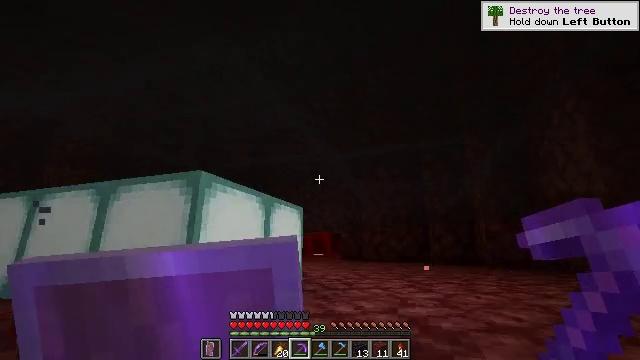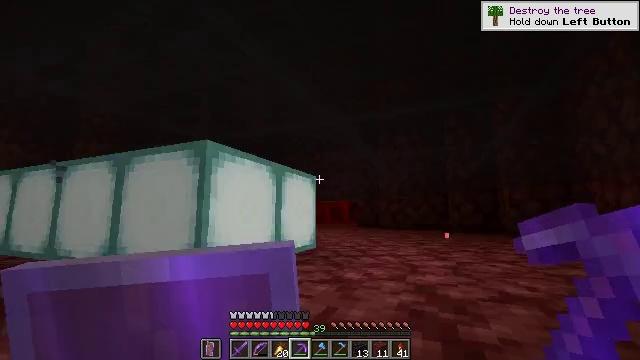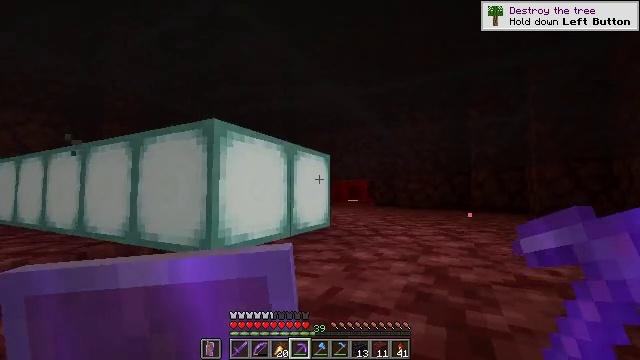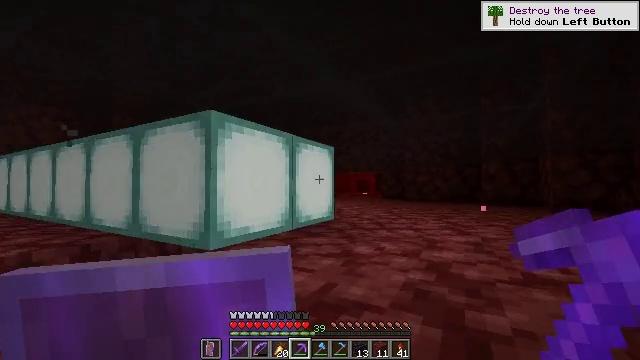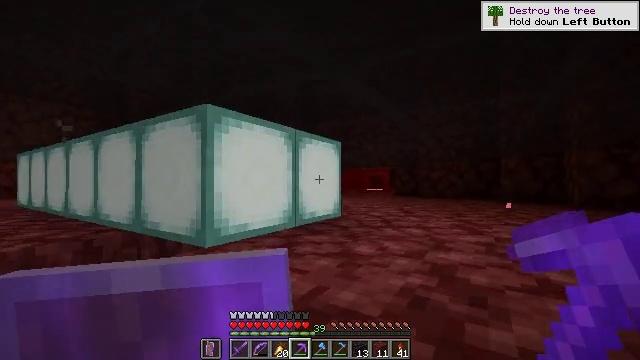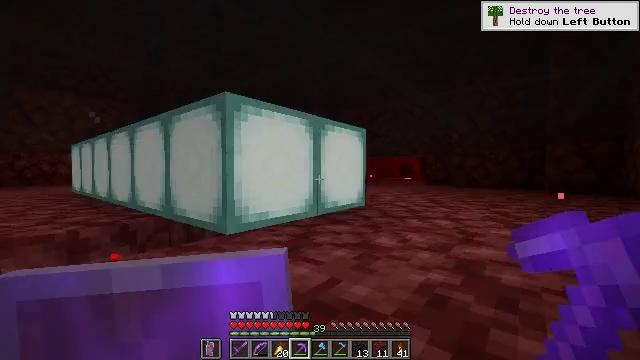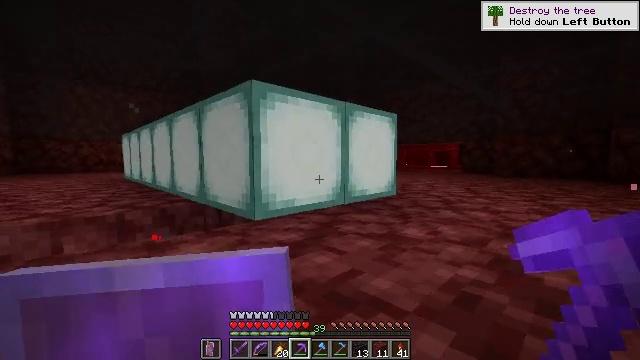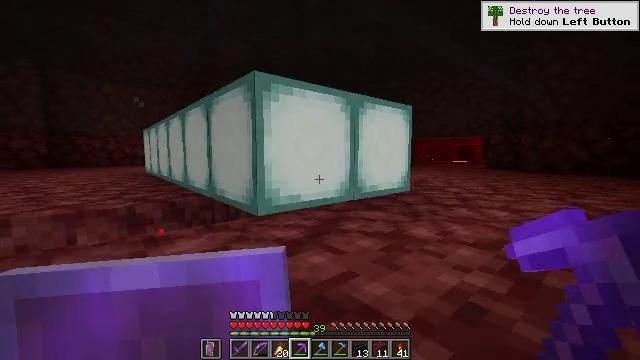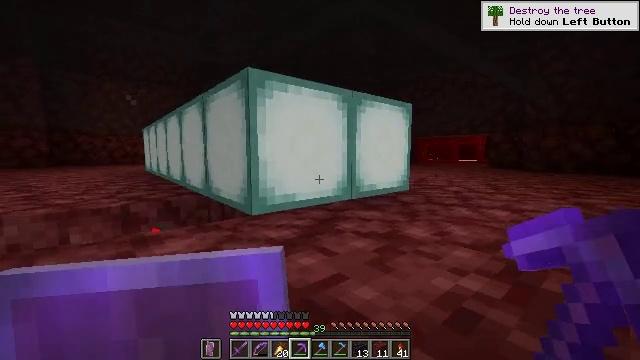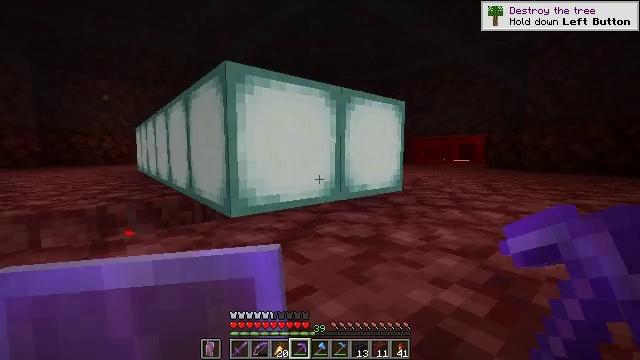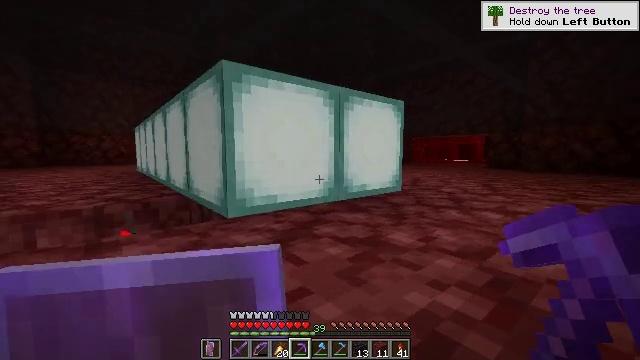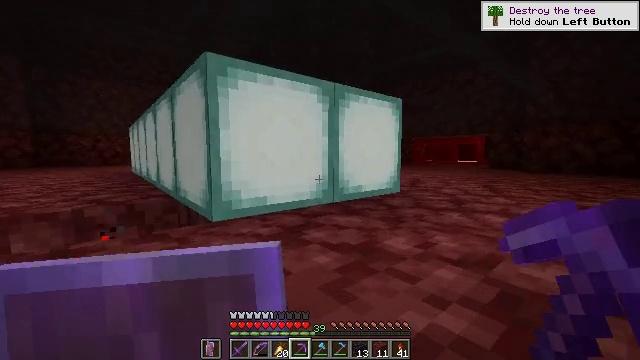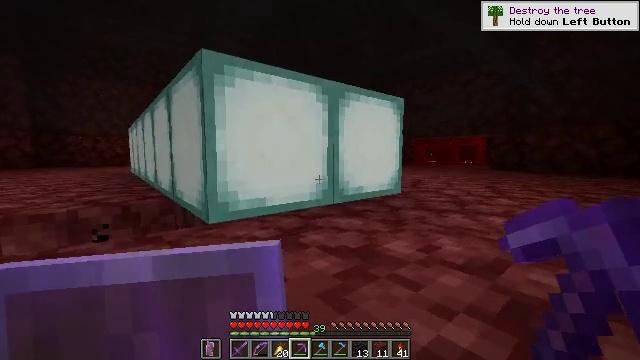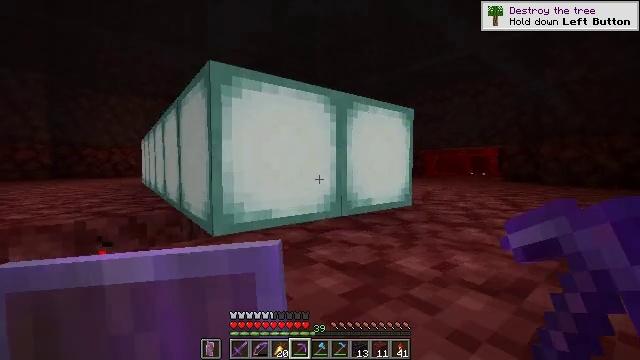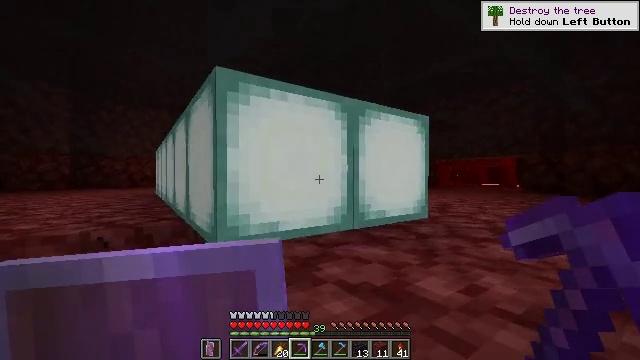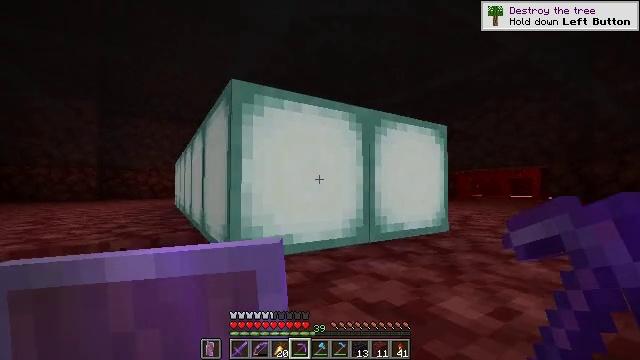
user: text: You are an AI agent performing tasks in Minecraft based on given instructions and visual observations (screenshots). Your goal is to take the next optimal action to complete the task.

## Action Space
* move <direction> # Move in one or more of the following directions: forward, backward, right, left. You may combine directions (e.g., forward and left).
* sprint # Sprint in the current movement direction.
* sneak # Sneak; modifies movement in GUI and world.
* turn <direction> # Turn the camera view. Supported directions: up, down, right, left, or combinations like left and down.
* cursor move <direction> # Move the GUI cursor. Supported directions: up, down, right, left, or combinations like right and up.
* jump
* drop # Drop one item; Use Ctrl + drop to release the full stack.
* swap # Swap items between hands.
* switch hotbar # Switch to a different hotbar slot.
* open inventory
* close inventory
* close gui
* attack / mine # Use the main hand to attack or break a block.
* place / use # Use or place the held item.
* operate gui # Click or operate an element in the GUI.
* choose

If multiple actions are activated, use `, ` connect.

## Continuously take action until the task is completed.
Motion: motion action
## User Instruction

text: Attack the sea lantern to retrieve it.
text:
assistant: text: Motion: move forward and move right, turn left and down
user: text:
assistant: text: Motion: move forward and move right, turn left and down
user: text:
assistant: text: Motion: move forward and move right, turn left and down
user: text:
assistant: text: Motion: move forward and move right, turn left
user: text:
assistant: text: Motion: move forward and move right, turn left and down
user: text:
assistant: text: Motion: move forward and move right, turn left and down
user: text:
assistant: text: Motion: move forward and move right, turn left and down
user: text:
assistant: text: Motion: move forward and move right
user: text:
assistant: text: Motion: move forward and move right
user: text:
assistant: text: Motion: move forward
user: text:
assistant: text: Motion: move forward
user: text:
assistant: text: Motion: move forward
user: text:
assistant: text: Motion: move forward, turn left and up
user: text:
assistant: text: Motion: move forward, turn left and up
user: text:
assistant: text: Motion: move forward, turn left and up
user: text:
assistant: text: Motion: move forward, turn left and up
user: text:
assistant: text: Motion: move forward, turn left
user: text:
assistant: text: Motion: move forward
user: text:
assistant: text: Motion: move forward
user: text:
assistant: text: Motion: move forward
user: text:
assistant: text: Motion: move forward, attack / mine
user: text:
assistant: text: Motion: move forward, attack / mine
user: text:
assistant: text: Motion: move forward, attack / mine
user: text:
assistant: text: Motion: move forward, attack / mine
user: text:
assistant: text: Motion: move forward, attack / mine
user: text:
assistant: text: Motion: move forward, attack / mine
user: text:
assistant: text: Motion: move forward, attack / mine
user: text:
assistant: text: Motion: move forward, attack / mine
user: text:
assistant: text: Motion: move forward, attack / mine
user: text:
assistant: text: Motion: move forward, attack / mine